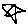
Label: star